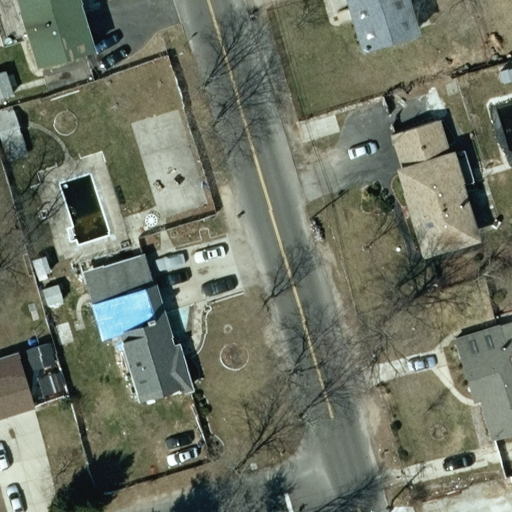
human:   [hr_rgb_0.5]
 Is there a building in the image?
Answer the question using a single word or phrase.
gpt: yes

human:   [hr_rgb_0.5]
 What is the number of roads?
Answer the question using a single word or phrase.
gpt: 2

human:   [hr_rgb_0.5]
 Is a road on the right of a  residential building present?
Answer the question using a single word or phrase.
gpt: yes

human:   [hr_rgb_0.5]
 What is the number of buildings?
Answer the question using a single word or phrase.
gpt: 7

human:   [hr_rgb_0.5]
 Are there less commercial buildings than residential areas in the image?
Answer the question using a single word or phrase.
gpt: yes

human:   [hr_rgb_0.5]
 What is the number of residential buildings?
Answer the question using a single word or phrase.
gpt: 6

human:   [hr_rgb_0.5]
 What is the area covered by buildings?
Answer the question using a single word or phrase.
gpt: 1289m2

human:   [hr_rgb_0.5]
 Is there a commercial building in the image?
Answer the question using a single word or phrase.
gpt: no

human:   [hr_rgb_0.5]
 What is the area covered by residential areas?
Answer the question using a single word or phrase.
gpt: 10621m2

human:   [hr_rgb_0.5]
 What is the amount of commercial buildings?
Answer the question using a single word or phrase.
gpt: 0

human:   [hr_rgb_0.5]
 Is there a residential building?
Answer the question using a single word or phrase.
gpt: yes

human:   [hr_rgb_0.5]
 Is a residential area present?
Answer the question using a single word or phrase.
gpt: yes

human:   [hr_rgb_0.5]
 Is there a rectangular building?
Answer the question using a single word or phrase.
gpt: yes

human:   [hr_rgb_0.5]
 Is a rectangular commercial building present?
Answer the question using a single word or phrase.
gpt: no

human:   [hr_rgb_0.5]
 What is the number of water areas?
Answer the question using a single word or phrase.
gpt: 0

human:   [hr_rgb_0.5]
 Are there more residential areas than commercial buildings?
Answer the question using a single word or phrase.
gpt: yes

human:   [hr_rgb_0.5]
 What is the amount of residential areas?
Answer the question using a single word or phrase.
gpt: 1

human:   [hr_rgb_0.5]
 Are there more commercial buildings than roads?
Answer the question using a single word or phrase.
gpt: no

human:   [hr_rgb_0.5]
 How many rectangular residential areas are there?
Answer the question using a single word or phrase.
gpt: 1

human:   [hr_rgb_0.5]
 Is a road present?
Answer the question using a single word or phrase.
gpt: yes

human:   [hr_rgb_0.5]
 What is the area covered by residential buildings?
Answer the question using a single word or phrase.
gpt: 1263m2

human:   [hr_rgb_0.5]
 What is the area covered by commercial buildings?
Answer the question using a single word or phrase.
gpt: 0m2

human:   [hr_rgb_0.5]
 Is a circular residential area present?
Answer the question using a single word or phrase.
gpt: no

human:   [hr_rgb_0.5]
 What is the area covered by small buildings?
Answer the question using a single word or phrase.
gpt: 30m2

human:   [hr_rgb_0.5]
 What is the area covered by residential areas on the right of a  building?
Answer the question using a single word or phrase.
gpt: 10621m2

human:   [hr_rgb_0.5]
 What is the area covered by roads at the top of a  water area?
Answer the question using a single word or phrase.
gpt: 0m2

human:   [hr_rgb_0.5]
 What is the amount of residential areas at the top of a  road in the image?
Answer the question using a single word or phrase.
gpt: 0

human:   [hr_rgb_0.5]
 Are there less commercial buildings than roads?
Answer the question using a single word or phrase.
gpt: yes

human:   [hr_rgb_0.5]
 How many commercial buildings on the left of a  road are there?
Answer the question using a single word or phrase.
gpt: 0

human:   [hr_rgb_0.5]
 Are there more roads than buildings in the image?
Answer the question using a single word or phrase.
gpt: no

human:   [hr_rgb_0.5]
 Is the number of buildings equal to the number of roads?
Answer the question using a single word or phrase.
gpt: no

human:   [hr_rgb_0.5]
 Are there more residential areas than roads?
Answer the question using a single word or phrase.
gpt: no

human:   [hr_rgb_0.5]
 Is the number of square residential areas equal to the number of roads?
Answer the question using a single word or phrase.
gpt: no

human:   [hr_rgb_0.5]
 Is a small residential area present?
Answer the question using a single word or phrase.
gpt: no

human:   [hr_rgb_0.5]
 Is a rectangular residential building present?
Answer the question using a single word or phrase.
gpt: yes

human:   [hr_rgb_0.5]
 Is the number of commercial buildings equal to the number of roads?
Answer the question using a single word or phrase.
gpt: no

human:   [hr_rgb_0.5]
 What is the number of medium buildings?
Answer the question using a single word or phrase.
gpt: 5

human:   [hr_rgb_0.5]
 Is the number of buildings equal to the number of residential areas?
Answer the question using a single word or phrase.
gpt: no

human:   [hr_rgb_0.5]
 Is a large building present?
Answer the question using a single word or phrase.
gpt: no

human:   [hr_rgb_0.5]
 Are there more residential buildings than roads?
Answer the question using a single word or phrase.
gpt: yes

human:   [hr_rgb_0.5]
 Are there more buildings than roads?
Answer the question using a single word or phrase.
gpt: yes

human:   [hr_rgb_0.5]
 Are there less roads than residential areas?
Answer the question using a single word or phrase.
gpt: no

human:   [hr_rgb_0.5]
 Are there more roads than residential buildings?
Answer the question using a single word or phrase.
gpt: no

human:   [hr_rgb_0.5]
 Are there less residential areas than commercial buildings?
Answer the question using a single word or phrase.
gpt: no

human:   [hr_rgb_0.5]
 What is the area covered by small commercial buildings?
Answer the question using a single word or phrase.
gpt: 0m2

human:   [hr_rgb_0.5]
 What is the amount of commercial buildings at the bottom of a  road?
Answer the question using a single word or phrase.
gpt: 0

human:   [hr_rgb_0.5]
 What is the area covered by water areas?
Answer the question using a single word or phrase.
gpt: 0m2

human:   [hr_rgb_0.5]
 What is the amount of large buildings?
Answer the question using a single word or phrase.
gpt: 0

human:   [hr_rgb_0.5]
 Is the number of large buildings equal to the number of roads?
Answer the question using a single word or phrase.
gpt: no

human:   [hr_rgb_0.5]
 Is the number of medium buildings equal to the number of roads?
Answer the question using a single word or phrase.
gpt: no

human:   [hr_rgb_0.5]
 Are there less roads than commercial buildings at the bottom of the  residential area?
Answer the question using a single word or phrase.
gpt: no

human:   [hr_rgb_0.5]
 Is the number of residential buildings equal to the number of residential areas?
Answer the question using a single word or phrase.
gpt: no

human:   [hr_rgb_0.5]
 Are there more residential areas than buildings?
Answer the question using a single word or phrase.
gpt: no

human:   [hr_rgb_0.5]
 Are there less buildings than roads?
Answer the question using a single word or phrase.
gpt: no

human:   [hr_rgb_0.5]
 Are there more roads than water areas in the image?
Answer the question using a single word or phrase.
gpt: yes

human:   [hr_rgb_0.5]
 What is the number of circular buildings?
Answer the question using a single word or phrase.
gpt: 0

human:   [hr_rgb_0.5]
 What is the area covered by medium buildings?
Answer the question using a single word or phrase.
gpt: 1258m2

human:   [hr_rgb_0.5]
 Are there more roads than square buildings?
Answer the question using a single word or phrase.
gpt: yes

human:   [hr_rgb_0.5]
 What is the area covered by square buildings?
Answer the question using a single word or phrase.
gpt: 0m2

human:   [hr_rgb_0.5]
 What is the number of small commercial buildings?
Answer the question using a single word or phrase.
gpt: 0

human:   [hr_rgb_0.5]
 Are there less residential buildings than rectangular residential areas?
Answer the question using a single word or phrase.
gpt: no

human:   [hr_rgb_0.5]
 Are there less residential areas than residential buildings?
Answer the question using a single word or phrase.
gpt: yes

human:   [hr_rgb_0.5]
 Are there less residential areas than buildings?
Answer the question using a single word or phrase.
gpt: yes

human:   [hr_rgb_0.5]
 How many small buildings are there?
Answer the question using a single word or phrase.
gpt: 2